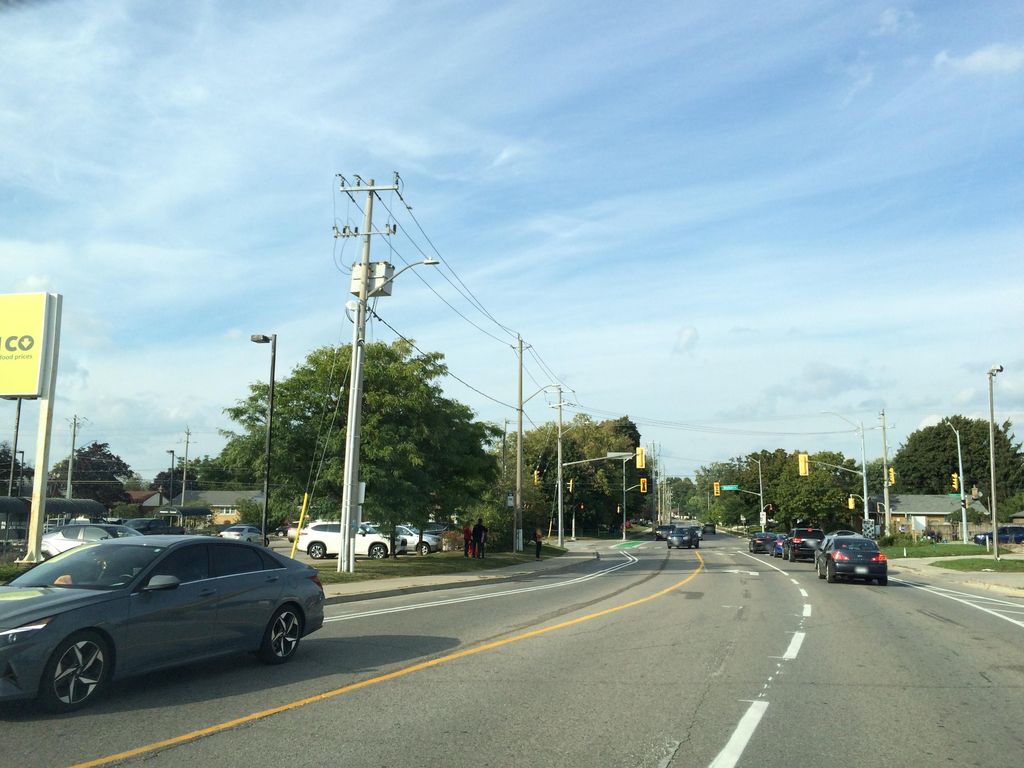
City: kitchener-waterloo